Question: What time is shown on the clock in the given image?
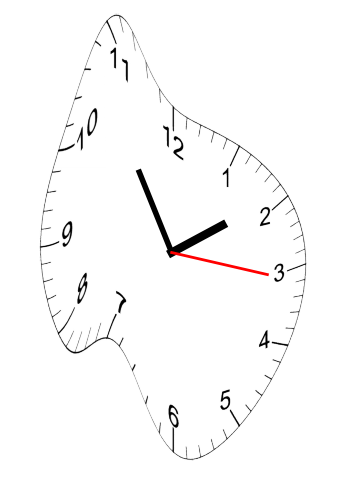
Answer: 01:54:16